Question: First of all i'm just a beginner in VBA and I'm Stuck in the middle and couldn't find a possible way out. To be precise on my requirement, Attached below is the Snapshot of the data which i have currently. In the Date Range column i would need a date range based on the Dates available in each invoices. If a continuity breaks in the dates i would need the dates separated by comma which is shown in the sample data. Below is my piece of code which arrives only the dates and couldn't form a date range. Hope i can find my way out and would be earning something new out of this :-) Thanks!
'''
Sub DD()
With Application
.ScreenUpdating = False
.DisplayAlerts = False
.EnableCancelKey = False
.EnableEvents = False
End With
Sheets("Claim Lines").Select
ActiveWorkbook.Worksheets("Claim Lines").Sort.SortFields.Clear
ActiveWorkbook.Worksheets("Claim Lines").Sort.SortFields.Add Key:=Range("B1"), SortOn:=xlSortOnValues, Order:=xlAscending, DataOption:=xlSortTextAsNumbers
ActiveWorkbook.Worksheets("Claim Lines").Sort.SortFields.Add Key:=Range("D1"), SortOn:=xlSortOnValues, Order:=xlAscending, DataOption:=xlSortTextAsNumbers
With ActiveWorkbook.Worksheets("Claim Lines").Sort
.SetRange ActiveSheet.UsedRange
.Header = xlYes
.MatchCase = False
.Orientation = xlTopToBottom
.SortMethod = xlPinYin
.Apply
End With
Range("B2").Select
Do
If ActiveCell.Value = ActiveCell.Offset(1, 0).Value Then
StrtRow = 2
tmperow = ActiveSheet.UsedRange.Rows.Count
For j = 0 To Application.WorksheetFunction.CountIf(Range("B" & StrtRow & ":B" & tmperow), ActiveCell.Value) - 1
If j = 0 Then
DOS = CDate(Cells(ActiveCell.Offset(0, 2).Row + j, "D").Value)
ElseIf j = Application.WorksheetFunction.CountIf(Range("B" & StrtRow & ":B" & tmperow), ActiveCell.Value) - 1 Then
ElseIf DOS = DOS Then
DOS = CDate(Cells(ActiveCell.Offset(0, 2).Row + j, "D").Value)
ElseIf j = Application.WorksheetFunction.CountIf(Range("B" & StrtRow & ":B" & tmperow), ActiveCell.Value) - 1 Then
ElseIf DOS = DOS Then
DOS = DOS & " & " & CDate(Cells(ActiveCell.Offset(0, 2).Row + j, "D").Value)
Else
DOS = DOS & ", " & CDate(Cells(ActiveCell.Row + j, "D").Value)
End If
Next
Range("N" & ActiveCell.Row).Value = DOS & " to " & DOS
DOS = ""
Else
Range("N" & ActiveCell.Row).Value = Range("D" & ActiveCell.Row).Value
End If
ActiveCell.Offset(1, 0).Select
Loop Until IsEmpty(ActiveCell.Value)
End Sub
'''
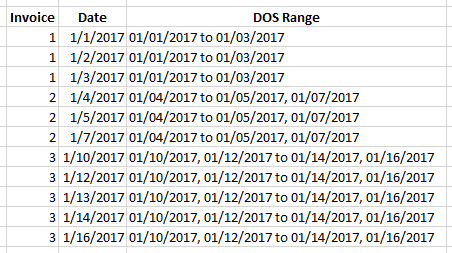
Answer: I quickly wrote this. I am sure there can be better ways to achieve this but I could only spend this much time before I hit the sack :)
'''
Sub Sample()
Dim ws As Worksheet
Dim dString As String, ss As String
Dim lRow As Long, i As Long
Dim sRow As Long, eRow As Long
Dim sDate As Date, eDate As Date
'~~> This is your worksheet which has data
Set ws = ThisWorkbook.Worksheets("Claim Lines")
'~~> Setting start row and end row for Col C
sRow = 2: eRow = 2
With ws
'~~> Sort Col A and B on Col A first and then on Col B
.Columns("A:B").Sort Key1:=.Range("A1"), Key2:=.Range("B1"), _
Order1:=xlAscending, Header:=xlYes, OrderCustom:=1, MatchCase:=False, _
Orientation:=xlTopToBottom, DataOption1:=xlSortNormal
'~~> Find Last Row of Col A
lRow = .Range("A" & .Rows.Count).End(xlUp).Row
'~~> Set the Initial Start Date and End Date
sDate = .Range("B2").Value: eDate = .Range("B2").Value
'~~> Loop through the data
For i = 2 To lRow
'~~> Check if the value of the current cell in Col A
'~~> is the same as the value in the next cell
If .Range("A" & i) = .Range("A" & i + 1) Then
'~~> Compare date values in Col B to check if they are in sequence
If .Range("B" & i + 1) - .Range("B" & i) = 1 Then
'~~> If yes then set it as new End Date
eDate = .Range("B" & i + 1)
Else
'~~> Get the string to be written in Col C
dString = GetDString(dString, sDate, eDate, .Range("B" & i))
'~~> Set New Start Date
sDate = .Range("B" & i + 1)
End If
Else
eRow = i
dString = GetDString(dString, sDate, eDate, .Range("B" & i))
.Range("C" & sRow & ":C" & eRow).Value = dString
dString = "": sRow = eRow + 1
sDate = .Range("B" & i + 1).Value
eDate = .Range("B" & i + 1).Value
End If
Next i
End With
End Sub
'~~> Function to get the string to be written in Col C
Private Function GetDString(s As String, StartDate As Date, _
endDate As Date, CurCell As Range) As String
If s = "" Then
If endDate = CurCell.Value Then
If StartDate = endDate Then
s = StartDate
Else
s = StartDate & "-" & endDate
End If
Else
s = (StartDate & "-" & endDate) & "," & CurCell.Value
End If
Else
If endDate = CurCell.Value Then
s = s & "," & StartDate & "-" & endDate
Else
s = s & "," & CurCell.Value
End If
End If
GetDString = s
End Function
'''
<URL>